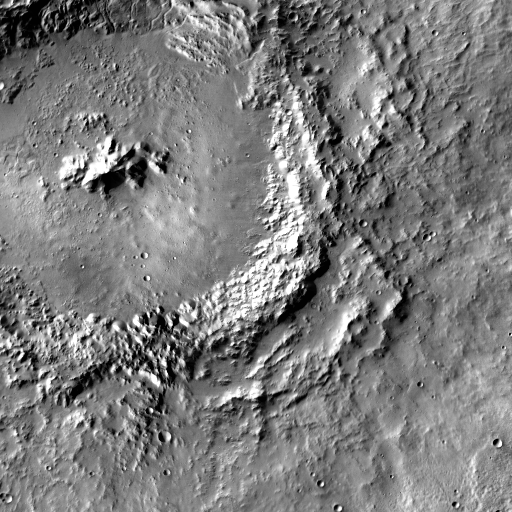
Crater classes present: Background, Other